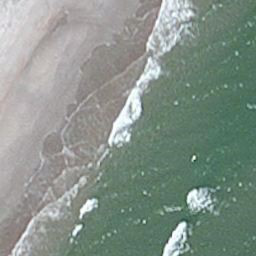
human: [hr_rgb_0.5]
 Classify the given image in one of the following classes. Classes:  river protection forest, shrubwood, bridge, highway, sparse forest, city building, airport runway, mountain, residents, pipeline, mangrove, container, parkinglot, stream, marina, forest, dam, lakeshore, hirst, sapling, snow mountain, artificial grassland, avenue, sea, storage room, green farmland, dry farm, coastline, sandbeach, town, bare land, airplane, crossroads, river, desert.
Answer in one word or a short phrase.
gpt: coastline